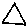
Label: triangle